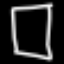
Label: square